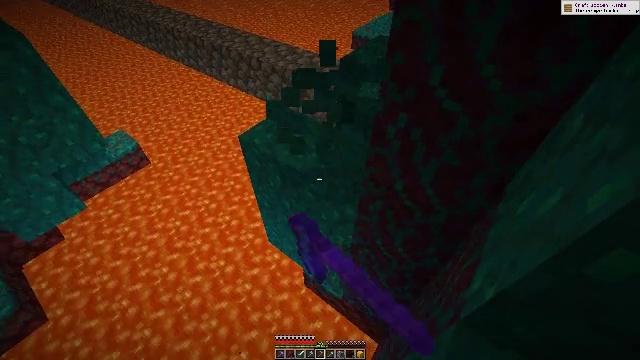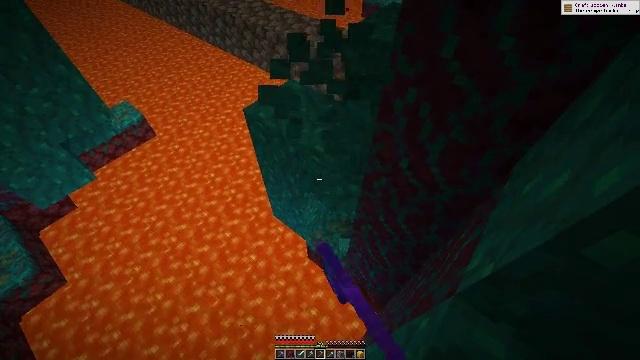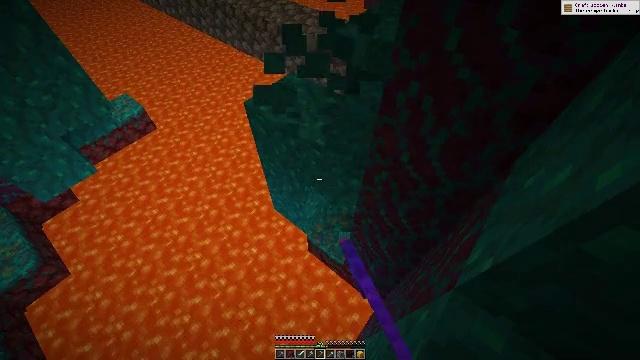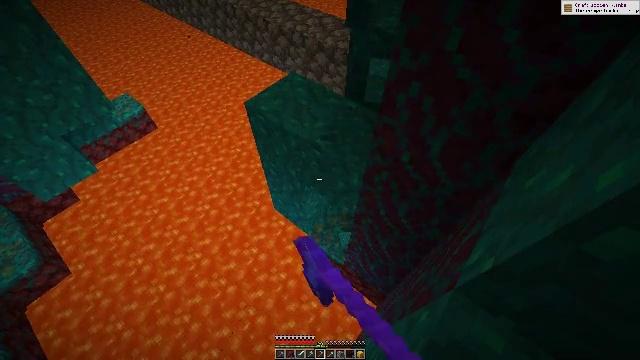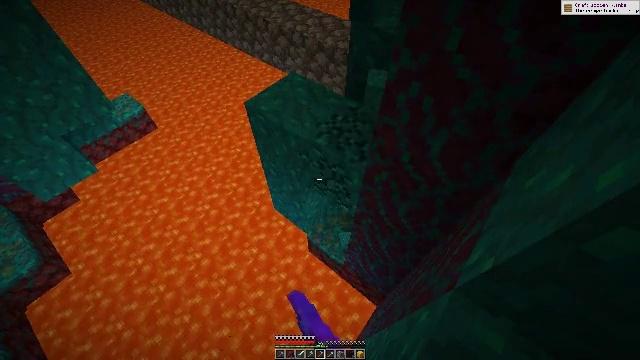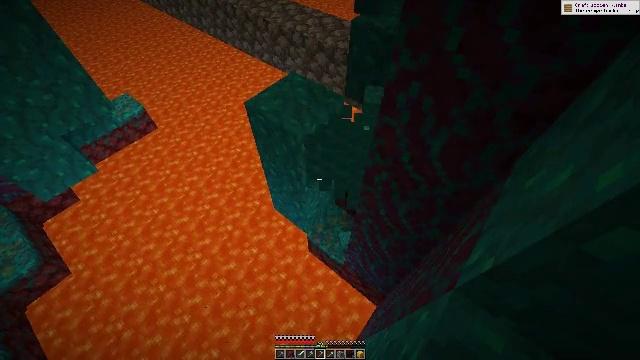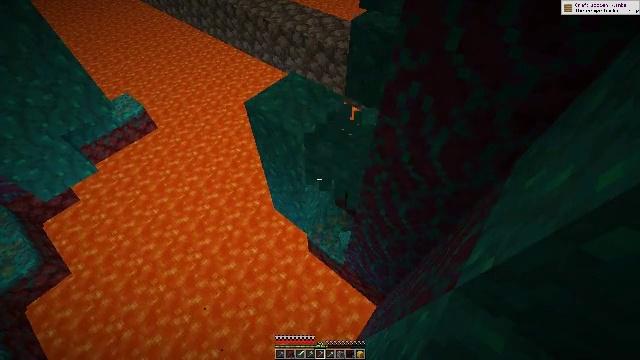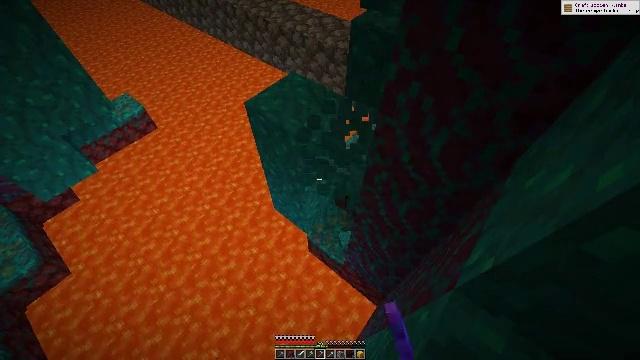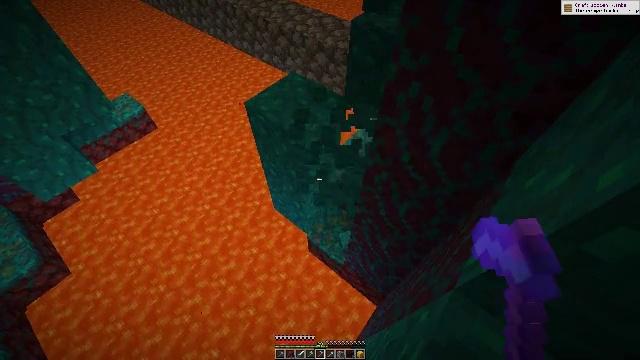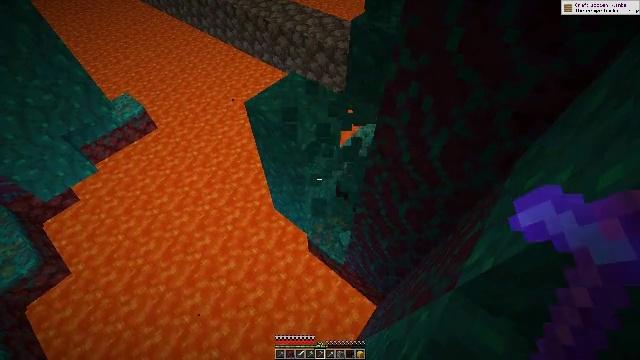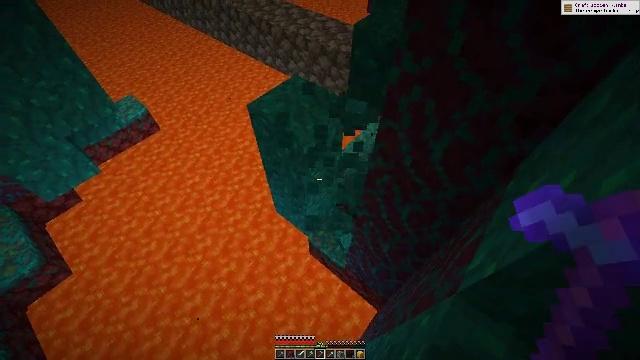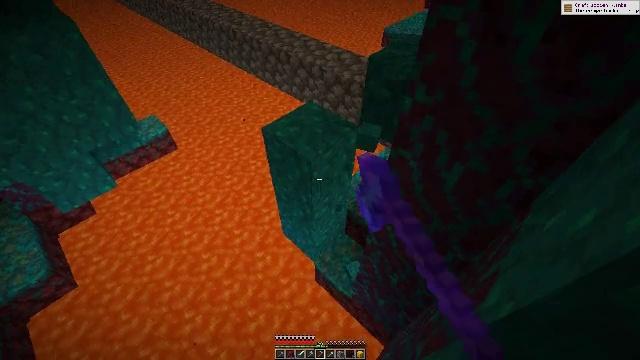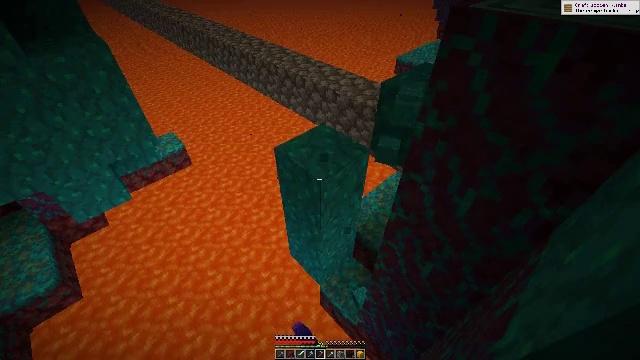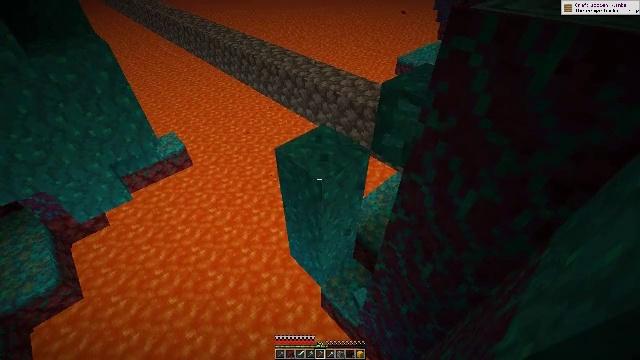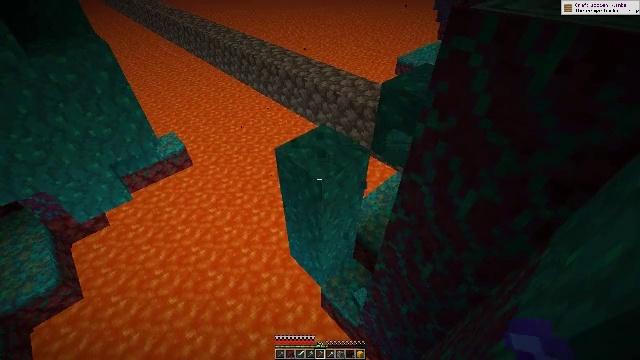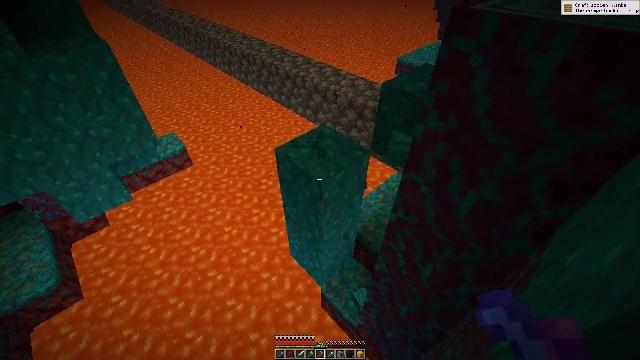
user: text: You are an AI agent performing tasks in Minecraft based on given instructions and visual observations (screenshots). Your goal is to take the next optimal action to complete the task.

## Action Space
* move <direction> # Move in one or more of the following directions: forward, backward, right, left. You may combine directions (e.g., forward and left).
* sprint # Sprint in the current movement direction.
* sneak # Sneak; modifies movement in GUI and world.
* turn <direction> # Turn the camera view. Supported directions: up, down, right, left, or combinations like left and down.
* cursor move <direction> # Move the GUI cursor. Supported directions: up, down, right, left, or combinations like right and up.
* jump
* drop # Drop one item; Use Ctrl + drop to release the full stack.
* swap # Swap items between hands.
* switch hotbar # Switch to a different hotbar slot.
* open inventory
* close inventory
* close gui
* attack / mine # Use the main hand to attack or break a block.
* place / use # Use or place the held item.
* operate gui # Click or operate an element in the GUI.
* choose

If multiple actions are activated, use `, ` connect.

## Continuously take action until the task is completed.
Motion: motion action
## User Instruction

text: Collect warped wart block.
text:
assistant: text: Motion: sneak, turn left and down, attack / mine
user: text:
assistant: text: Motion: sneak, turn down, attack / mine
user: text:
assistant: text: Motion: sneak, attack / mine
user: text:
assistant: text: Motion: sneak, attack / mine
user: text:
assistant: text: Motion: sneak, attack / mine
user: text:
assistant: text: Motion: sneak, attack / mine
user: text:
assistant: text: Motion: sneak, attack / mine
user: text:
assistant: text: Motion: sneak, attack / mine
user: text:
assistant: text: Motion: sneak, attack / mine
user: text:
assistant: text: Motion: sneak, attack / mine
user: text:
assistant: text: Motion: sneak, turn left and up, attack / mine
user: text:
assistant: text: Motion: sneak, turn left and up, attack / mine
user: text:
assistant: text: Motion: sneak, attack / mine
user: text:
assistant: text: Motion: sneak, attack / mine
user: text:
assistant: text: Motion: sneak, attack / mine
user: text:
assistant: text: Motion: sneak, attack / mine
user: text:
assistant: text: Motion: sneak, attack / mine
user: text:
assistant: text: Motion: sneak, attack / mine
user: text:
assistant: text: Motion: sneak, attack / mine
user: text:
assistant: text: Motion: sneak, attack / mine
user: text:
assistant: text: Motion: sneak, attack / mine
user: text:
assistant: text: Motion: sneak, turn down, attack / mine
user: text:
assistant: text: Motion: sneak, turn down, attack / mine
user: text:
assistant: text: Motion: sneak, turn down, attack / mine
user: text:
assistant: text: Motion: sneak, attack / mine
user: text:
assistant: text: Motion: sneak, attack / mine
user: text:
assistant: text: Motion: sneak, attack / mine
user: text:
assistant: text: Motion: sneak, attack / mine
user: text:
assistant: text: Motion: sneak, attack / mine
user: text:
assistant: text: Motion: sneak, attack / mine